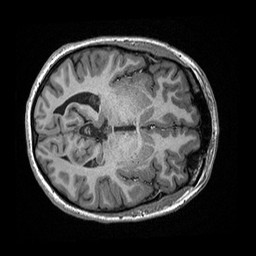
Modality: T1w
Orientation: axial
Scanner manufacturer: ge
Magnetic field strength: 3 T
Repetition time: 2.349 s
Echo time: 0.002968 s